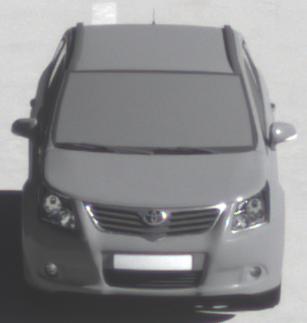
Make: Toyota
Model: Avensis 1.6
Detailed model: Avensis (T27) Notch Back
Model produced from: 2009/01
Model produced until: 2010/08
Doors: 4
Color: gray
Road condition: dry road
Daytime: midday
Contrast: high contrast